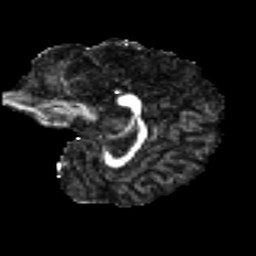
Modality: FA
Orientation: sagittal
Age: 43
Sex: female
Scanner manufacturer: ge
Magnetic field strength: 3 T
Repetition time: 7.8 s
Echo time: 0.0606 s